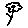
Label: flower